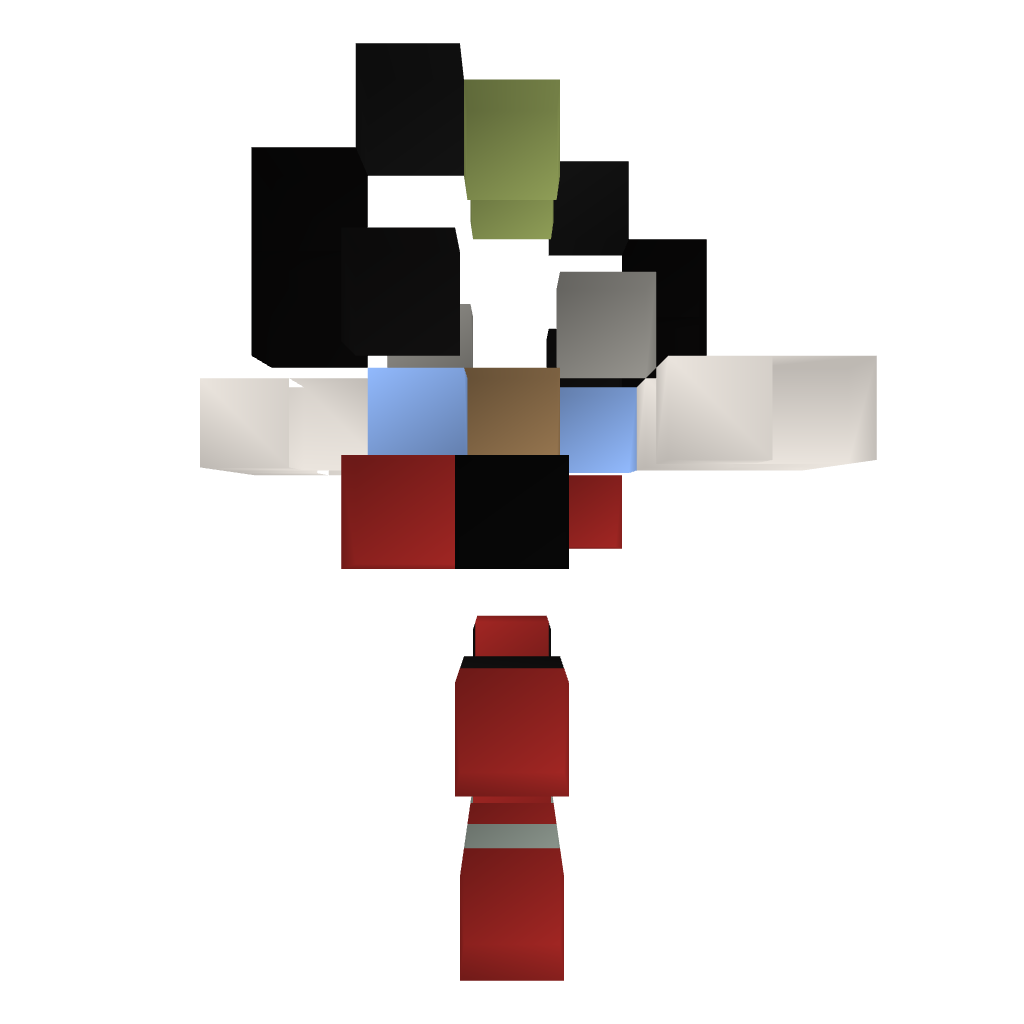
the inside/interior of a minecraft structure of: Fairtrade